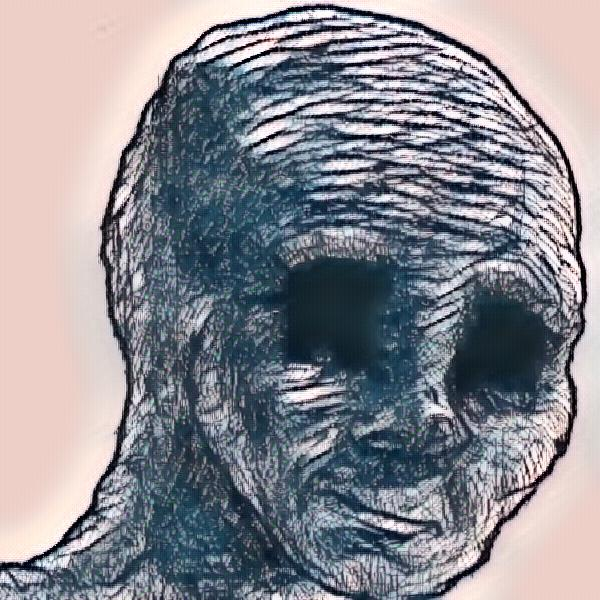
Label: 5_Wojak_with_Background